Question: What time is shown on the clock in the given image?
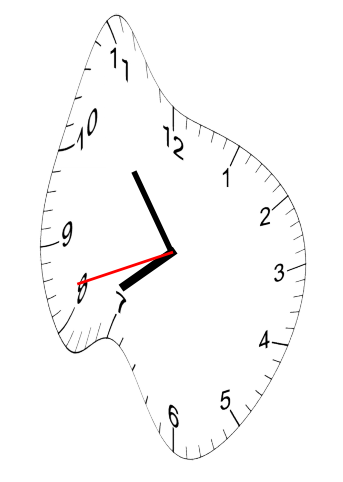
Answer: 07:53:42